Question: I have been trying to get the current user with no permission. same as <URL>
and I am using google API but I know it requires a permission
'''
window.onload = function() {
var startPos;
var geoOptions = {
enableHighAccuracy: true
}
var geoSuccess = function(position) {
startPos = position;
document.getElementById('startLat').innerHTML = startPos.coords.latitude;
document.getElementById('startLon').innerHTML = startPos.coords.longitude;
};
var geoError = function(error) {
console.log('Error occurred. Error code: ' + error.code);
// error.code can be:
// 0: unknown error
// 1: permission denied
// 2: position unavailable (error response from location provider)
// 3: timed out
};
navigator.geolocation.getCurrentPosition(geoSuccess, geoError, geoOptions);
};
'''

any help ?
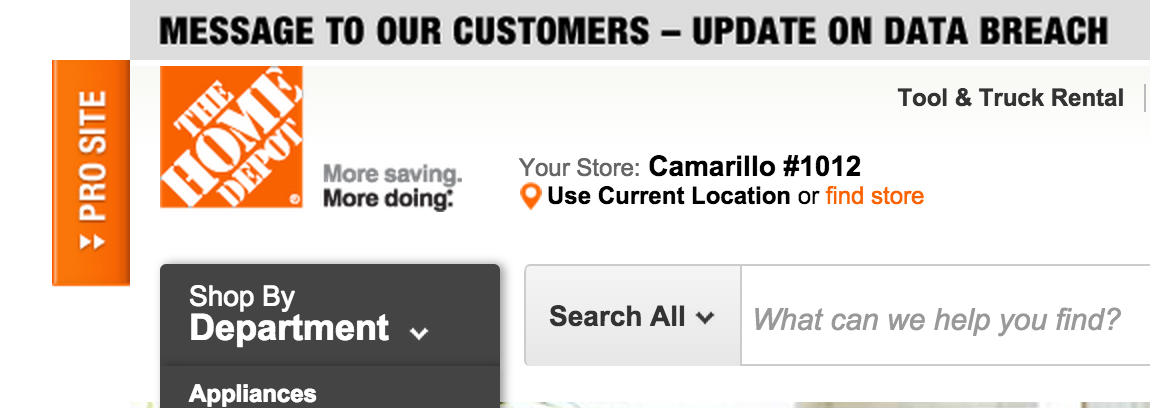
Answer: If you're using Google API geolocation, you will need to get a browser API key. Then, restrict it to a certain domain. After that, use the API key only in the domain. JavaScript will allow you to call requests.